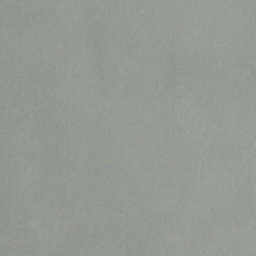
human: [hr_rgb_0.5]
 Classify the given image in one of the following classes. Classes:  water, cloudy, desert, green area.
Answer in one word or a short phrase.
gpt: cloudy